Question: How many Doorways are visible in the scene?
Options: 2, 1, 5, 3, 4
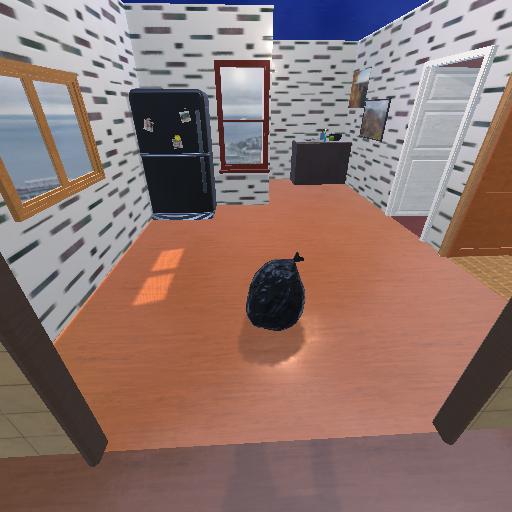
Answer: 2